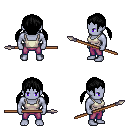
a pixel art fantasy rpg character, male body template, dark elf, purple skin, white pirate shirt, magenta pants, black twin-tailed hairstyle, spear, four views (front, back, left, right), 2x2 character sprite sheet, small pixel art, hard edges, no anti-aliasing